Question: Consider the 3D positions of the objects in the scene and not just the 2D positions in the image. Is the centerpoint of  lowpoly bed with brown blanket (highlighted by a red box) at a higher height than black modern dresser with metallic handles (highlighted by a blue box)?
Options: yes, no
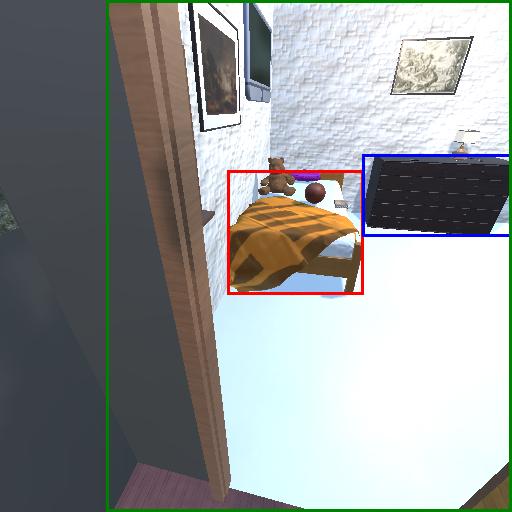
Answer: yes